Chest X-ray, PA view. Patient: 43 years old, sex M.
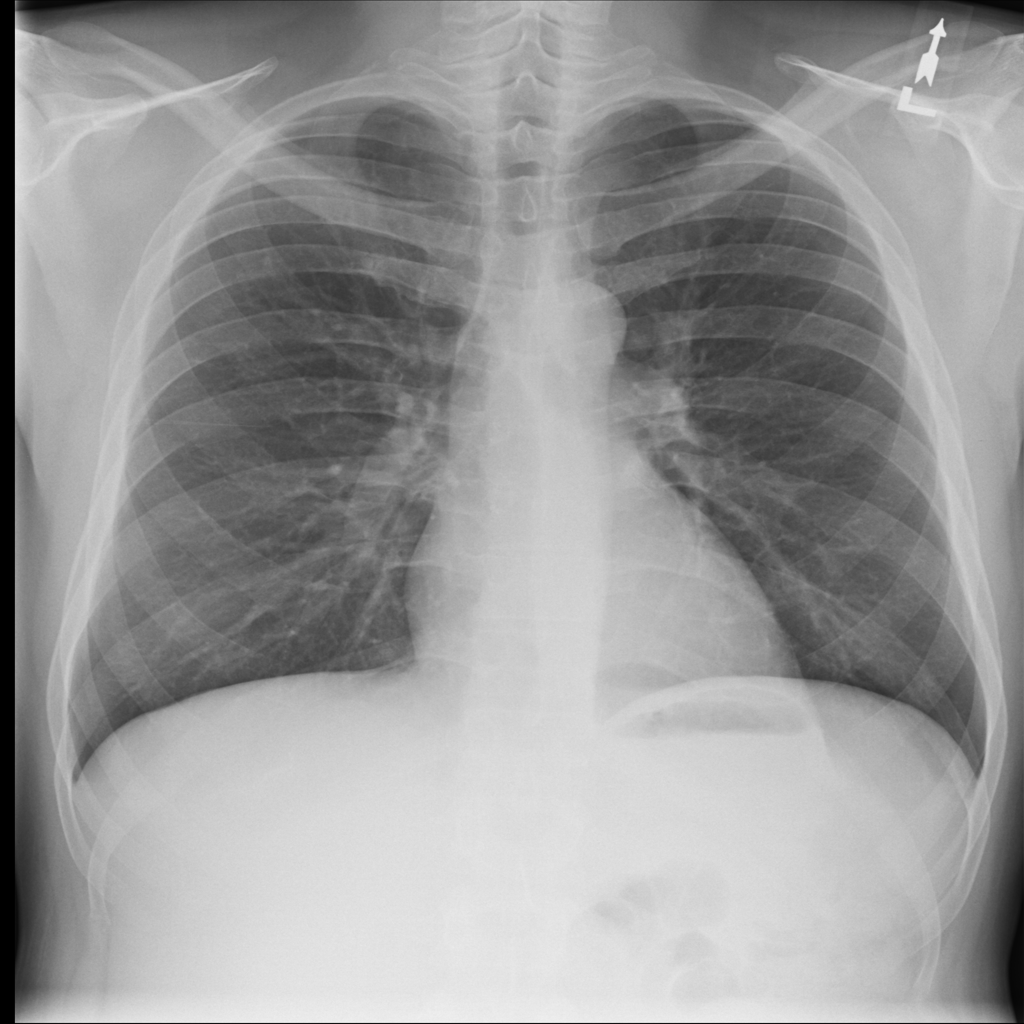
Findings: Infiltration